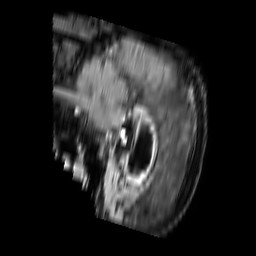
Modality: FLAIR
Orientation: sagittal
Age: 87
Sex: male
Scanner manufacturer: philips
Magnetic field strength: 3 T
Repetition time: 11 s
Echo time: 0.12 s